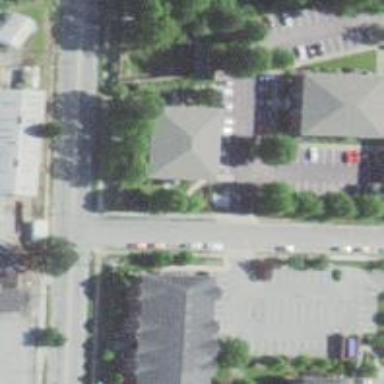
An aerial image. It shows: Parking space.